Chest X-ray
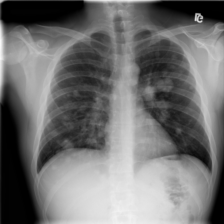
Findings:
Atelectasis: negative
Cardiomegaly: negative
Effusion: negative
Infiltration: negative
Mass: negative
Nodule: positive
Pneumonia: negative
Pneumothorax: negative
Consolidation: negative
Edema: negative
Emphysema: negative
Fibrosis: negative
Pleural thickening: negative
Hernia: negative